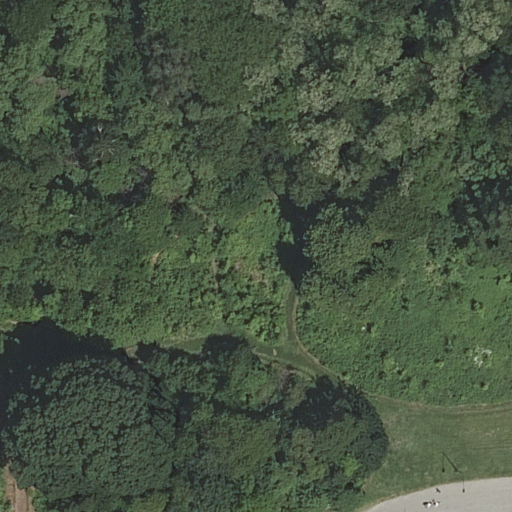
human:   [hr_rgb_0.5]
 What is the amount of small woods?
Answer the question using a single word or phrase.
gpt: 0

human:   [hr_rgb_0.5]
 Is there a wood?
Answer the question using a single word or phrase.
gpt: yes

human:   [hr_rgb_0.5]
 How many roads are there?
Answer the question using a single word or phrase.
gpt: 8

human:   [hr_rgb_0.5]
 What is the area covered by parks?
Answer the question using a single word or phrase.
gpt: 10633m2

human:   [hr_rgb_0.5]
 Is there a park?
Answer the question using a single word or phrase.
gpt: yes

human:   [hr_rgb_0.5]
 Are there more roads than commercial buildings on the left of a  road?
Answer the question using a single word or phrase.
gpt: yes

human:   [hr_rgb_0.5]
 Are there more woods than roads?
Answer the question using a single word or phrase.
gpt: no

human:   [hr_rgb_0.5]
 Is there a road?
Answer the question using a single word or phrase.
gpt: yes

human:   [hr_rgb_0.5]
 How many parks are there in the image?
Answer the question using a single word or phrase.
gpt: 1

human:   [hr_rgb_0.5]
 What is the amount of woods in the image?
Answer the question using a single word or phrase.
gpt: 1

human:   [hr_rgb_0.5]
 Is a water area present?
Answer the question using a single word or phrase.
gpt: no

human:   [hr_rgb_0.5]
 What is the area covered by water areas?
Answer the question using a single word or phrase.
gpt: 0m2

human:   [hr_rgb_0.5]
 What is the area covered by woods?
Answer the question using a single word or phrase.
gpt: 9790m2

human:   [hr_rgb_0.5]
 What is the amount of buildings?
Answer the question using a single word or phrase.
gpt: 0

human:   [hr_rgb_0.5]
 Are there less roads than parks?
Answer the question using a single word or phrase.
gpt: no

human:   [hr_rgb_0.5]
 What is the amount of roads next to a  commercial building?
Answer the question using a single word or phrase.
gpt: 0

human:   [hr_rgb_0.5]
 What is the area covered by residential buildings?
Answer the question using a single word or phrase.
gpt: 0m2

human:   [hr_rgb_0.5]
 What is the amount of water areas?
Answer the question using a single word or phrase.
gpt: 0

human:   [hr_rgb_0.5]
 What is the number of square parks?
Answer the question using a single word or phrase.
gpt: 0

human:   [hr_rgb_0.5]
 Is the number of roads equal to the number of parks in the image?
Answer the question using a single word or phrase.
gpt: no

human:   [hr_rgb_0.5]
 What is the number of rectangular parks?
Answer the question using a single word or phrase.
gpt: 1

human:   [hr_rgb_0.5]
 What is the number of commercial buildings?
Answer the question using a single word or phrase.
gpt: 0

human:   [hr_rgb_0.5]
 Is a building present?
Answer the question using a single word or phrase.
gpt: no

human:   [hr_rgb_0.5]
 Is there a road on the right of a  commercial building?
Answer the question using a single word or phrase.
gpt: no

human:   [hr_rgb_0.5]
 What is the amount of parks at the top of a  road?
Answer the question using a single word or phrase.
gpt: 1

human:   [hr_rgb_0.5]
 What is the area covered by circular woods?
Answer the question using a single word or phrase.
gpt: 0m2

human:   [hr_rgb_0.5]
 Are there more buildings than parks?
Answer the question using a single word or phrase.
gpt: no

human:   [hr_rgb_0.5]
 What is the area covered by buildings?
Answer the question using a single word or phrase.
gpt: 0m2

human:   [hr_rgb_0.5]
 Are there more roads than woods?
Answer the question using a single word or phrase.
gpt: yes

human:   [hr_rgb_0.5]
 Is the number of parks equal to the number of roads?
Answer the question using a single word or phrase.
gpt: no

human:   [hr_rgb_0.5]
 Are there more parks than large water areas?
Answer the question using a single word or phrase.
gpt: yes

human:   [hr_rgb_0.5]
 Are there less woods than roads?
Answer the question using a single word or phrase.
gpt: yes

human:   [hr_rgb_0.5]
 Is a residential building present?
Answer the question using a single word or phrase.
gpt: no

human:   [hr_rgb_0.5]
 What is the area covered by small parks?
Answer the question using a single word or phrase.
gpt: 0m2

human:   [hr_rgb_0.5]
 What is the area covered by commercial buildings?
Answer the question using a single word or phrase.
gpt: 0m2

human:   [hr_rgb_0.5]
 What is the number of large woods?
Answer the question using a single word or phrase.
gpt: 1

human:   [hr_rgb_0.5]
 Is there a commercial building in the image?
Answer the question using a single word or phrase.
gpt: no

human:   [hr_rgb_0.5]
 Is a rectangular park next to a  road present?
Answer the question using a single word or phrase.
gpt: yes

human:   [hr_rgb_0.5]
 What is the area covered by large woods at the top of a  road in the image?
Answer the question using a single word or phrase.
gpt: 9790m2

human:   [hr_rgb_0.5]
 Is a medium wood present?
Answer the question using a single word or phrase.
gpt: no

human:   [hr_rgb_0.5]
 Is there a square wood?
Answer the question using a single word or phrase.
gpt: no

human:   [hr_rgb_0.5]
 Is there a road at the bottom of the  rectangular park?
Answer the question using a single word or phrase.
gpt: yes

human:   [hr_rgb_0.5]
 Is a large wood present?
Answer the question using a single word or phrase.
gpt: yes

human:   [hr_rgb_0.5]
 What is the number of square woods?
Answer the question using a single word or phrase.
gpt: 0

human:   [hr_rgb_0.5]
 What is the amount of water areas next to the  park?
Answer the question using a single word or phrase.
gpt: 0

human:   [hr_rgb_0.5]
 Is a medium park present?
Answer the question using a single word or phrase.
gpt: no

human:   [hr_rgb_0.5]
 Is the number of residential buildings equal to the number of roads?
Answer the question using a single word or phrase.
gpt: no

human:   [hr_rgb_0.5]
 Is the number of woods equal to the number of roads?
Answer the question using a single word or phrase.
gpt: no

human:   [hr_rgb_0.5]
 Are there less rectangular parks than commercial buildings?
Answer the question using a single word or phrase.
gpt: no

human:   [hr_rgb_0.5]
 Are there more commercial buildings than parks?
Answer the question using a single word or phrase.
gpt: no

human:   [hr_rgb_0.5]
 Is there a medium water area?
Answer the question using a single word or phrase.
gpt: no

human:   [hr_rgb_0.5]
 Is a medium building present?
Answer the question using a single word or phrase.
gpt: no

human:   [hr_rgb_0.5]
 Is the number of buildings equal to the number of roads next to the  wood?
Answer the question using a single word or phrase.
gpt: no

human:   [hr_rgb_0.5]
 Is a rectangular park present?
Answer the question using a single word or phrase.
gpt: yes

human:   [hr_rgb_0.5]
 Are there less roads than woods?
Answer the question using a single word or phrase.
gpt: no

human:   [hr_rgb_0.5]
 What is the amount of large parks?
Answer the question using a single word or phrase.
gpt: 1

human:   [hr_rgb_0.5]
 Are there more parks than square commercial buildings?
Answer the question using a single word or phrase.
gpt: yes

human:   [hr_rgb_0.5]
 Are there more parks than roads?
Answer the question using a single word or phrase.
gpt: no

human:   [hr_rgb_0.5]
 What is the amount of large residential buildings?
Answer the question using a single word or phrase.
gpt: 0

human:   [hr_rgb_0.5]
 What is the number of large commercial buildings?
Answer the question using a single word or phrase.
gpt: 0

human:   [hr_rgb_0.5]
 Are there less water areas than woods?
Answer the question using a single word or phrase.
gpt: yes

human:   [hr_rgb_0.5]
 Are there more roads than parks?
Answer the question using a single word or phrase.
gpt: yes

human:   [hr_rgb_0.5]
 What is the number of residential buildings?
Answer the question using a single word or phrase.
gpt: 0

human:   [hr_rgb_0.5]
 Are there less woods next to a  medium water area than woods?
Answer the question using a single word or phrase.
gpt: yes